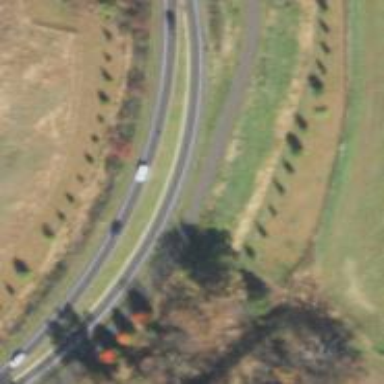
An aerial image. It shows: Trunk highway.